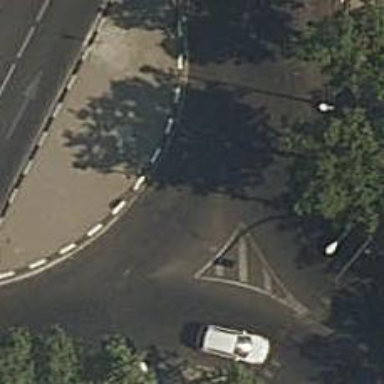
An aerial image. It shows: Road with traffic signals at crossing.